Aerial crown-view tile of a tropical tree (Barro Colorado Island, Panama), acquired 20250414:
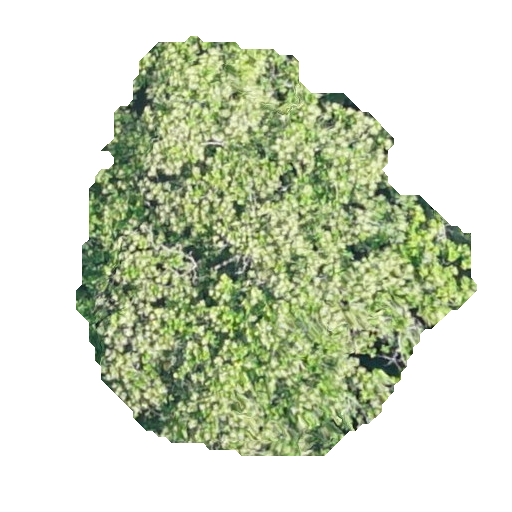
Species: Anacardium excelsum
GBIF accepted scientific name: Anacardium excelsum
Crown area: 172.026 m²